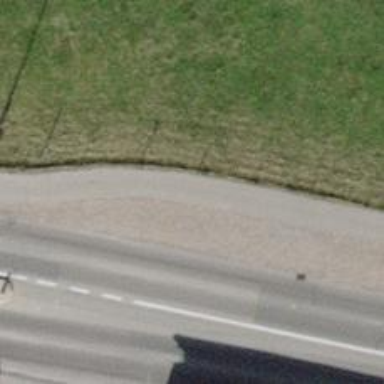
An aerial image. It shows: Bus stop with platform for public transport.